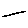
Label: line